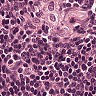
Metastatic tissue present: no